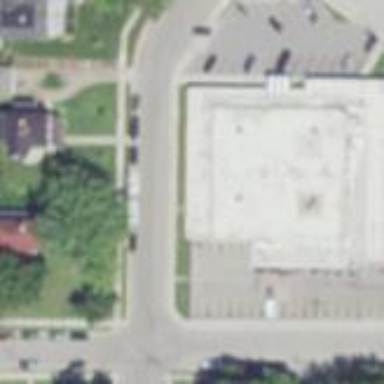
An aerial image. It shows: Public building housing post office.